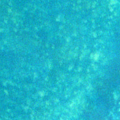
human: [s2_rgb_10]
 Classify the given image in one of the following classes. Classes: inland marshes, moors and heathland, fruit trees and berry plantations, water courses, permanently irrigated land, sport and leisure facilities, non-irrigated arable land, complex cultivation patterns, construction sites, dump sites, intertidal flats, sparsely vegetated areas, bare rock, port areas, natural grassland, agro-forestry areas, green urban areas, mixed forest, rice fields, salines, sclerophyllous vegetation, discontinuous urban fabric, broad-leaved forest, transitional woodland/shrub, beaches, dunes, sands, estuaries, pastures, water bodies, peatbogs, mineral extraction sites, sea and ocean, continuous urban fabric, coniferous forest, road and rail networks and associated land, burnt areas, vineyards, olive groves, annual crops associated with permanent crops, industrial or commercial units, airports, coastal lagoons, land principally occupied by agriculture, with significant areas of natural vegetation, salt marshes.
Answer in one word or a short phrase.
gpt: sea and ocean